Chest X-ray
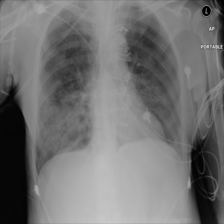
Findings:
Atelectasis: negative
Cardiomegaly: negative
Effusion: negative
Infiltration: positive
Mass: negative
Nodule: negative
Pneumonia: negative
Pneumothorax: negative
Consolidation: negative
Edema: negative
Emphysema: negative
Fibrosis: negative
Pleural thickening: negative
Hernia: negative